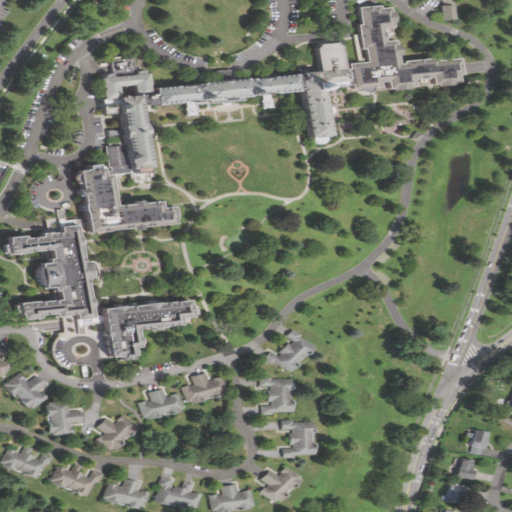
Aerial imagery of mountain in New York named Thealls Hill containing low intensity development, medium intensity development, open development, and high intensity development